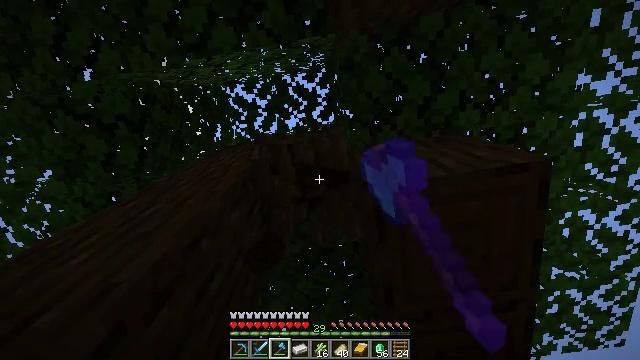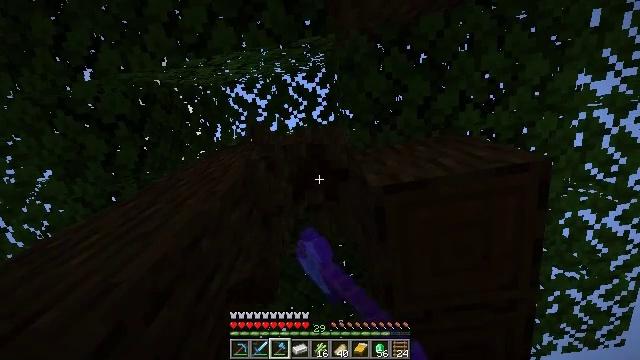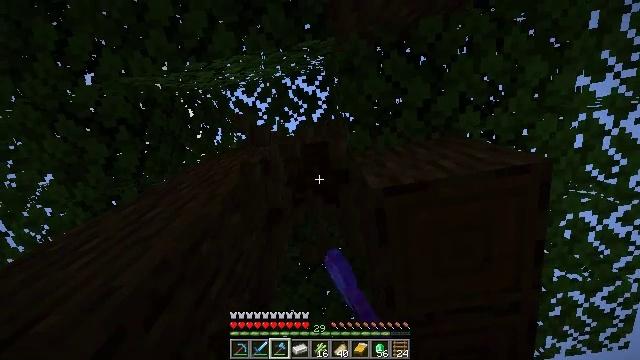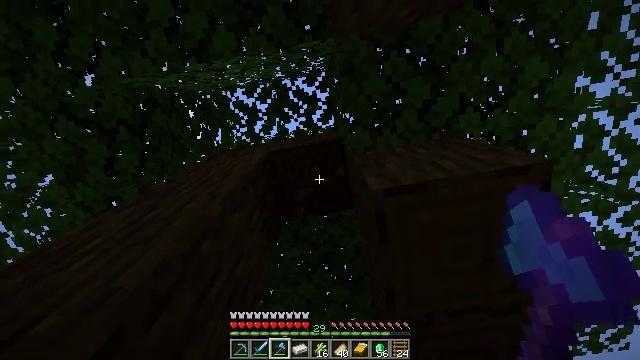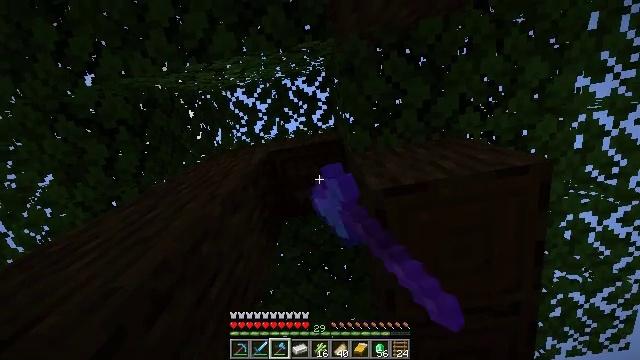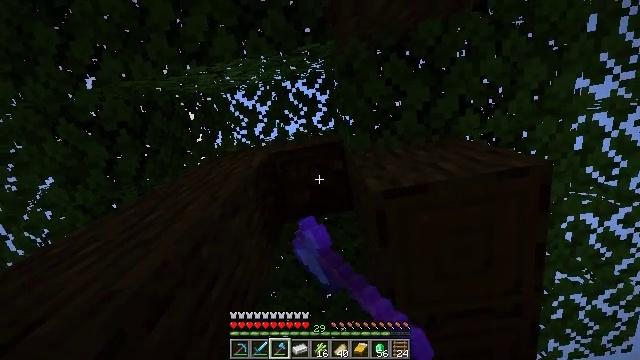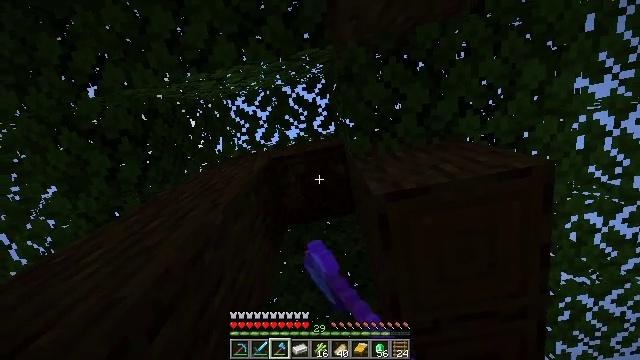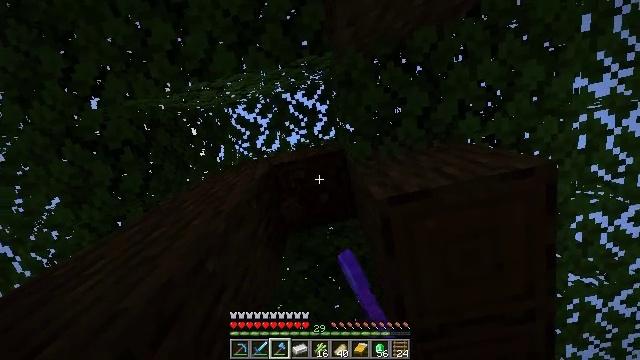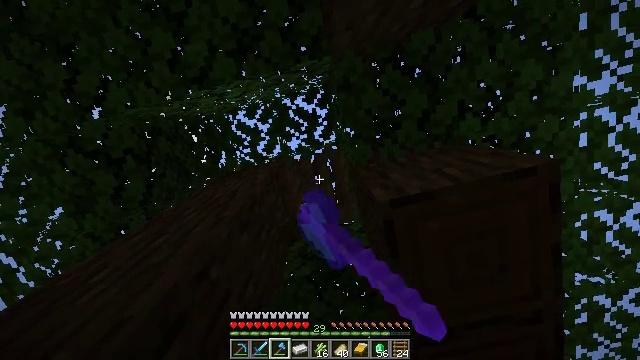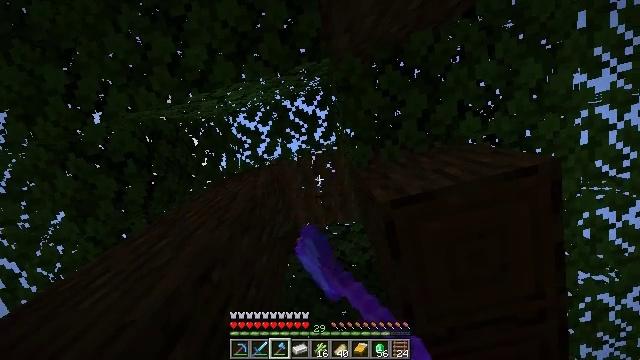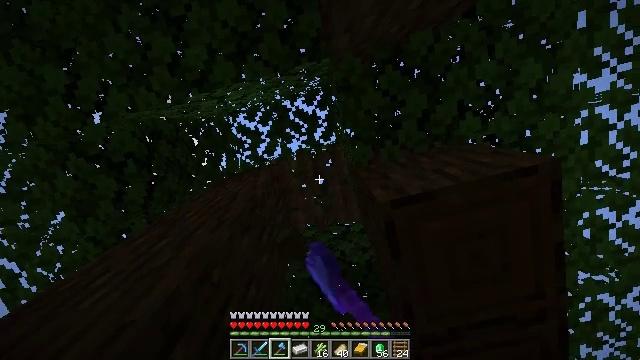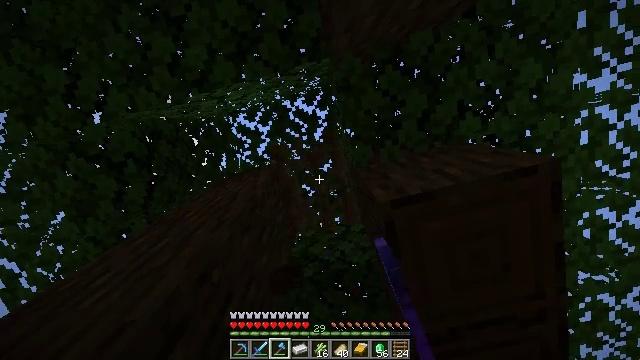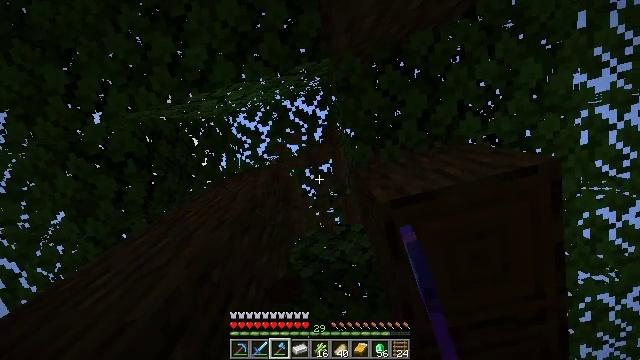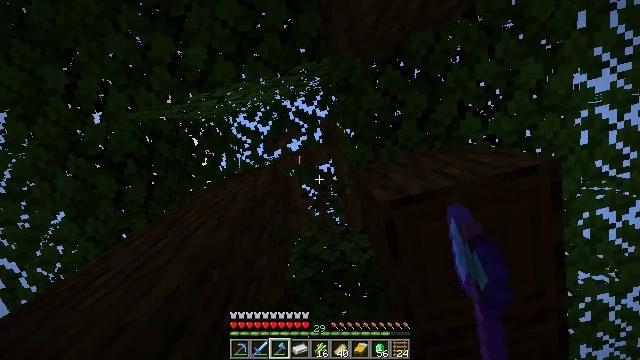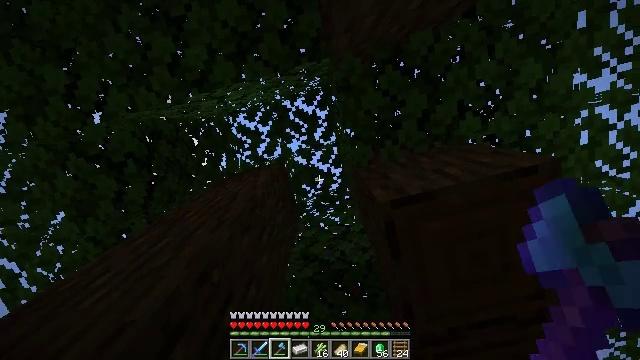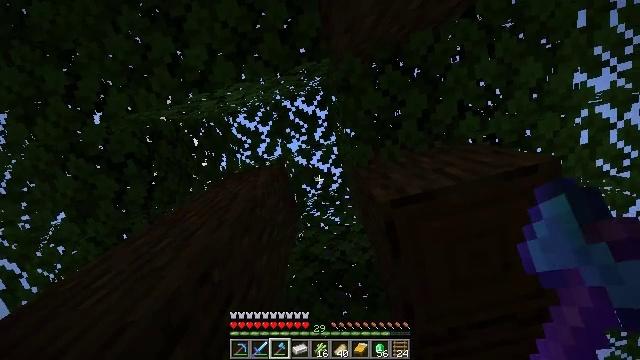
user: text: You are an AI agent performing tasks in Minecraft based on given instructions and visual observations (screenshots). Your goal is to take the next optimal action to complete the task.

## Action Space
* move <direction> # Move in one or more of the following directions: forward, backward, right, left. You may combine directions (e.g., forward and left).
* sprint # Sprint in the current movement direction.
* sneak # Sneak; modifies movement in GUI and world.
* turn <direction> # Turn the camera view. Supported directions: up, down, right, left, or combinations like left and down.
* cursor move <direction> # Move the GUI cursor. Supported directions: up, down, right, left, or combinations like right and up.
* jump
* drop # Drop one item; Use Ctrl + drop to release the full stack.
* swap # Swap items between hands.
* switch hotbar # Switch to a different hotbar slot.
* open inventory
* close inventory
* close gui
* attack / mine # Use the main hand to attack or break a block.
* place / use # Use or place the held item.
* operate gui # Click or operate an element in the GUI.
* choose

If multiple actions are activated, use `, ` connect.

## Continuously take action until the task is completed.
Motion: motion action
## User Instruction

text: Mine the dark oak log from a tree.
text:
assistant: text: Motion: attack / mine
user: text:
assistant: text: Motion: attack / mine
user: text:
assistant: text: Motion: attack / mine
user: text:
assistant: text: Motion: attack / mine
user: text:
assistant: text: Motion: attack / mine
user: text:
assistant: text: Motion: turn left, attack / mine
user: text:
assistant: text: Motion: turn left and up, attack / mine
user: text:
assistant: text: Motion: turn left, attack / mine
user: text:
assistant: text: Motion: attack / mine
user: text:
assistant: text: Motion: attack / mine
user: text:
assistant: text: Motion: attack / mine
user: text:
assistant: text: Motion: attack / mine
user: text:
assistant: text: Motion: attack / mine
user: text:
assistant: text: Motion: attack / mine
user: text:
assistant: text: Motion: attack / mine
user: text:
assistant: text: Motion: turn left and down, attack / mine
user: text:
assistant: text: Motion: turn left and down, attack / mine
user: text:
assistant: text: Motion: turn left and down, attack / mine
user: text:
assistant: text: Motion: turn left, attack / mine
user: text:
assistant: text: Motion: attack / mine
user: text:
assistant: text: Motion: attack / mine
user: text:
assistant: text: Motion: attack / mine
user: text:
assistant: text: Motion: attack / mine
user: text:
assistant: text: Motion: attack / mine
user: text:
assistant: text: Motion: attack / mine
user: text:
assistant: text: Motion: attack / mine
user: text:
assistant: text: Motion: attack / mine
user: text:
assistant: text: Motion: attack / mine
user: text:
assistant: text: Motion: turn left, attack / mine
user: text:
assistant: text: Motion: turn left, attack / mine